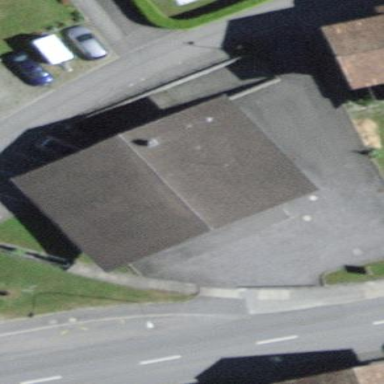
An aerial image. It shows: Fire station building.